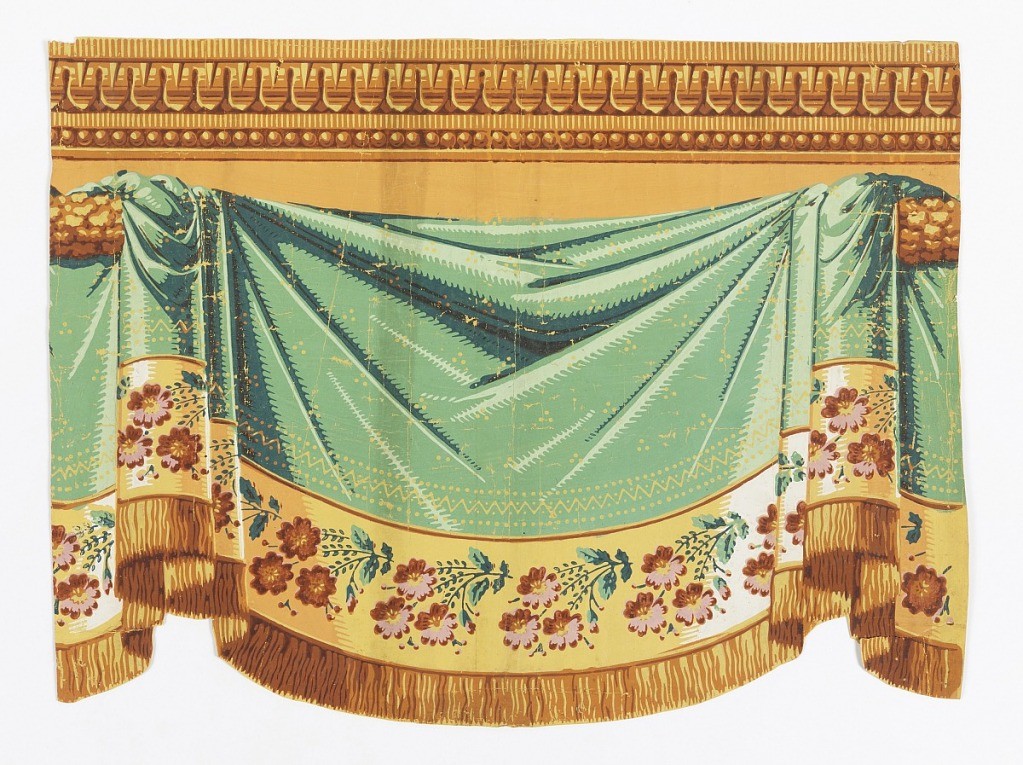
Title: Border
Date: ca. 1810
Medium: Block-printed on joined sheets
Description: Green drapery swag, with yellow patterning. Band of floral sprigs at bottom, followed by fringe. Architectural molding with beading at top edge.